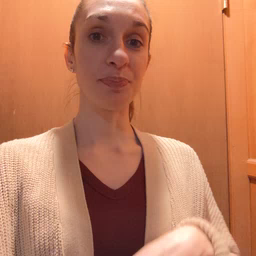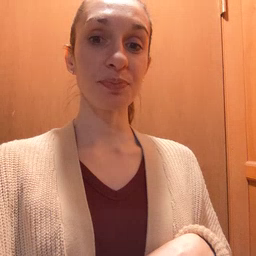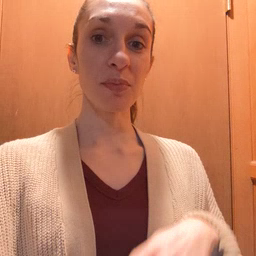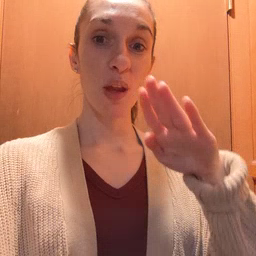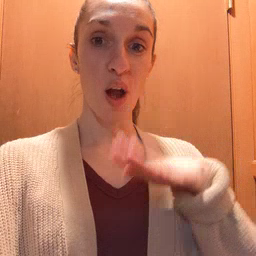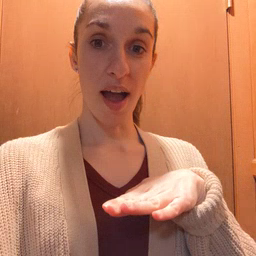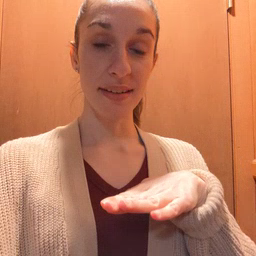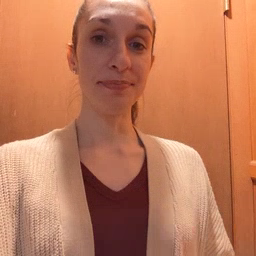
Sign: on